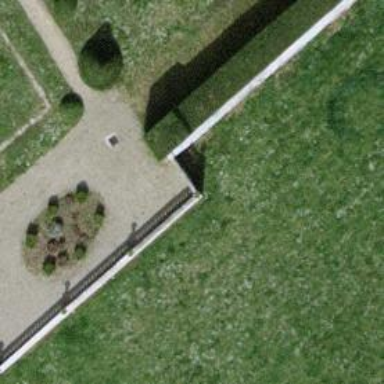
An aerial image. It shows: Retaining wall.